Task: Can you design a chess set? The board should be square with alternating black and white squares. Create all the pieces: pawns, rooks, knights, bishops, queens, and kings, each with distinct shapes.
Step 3547:
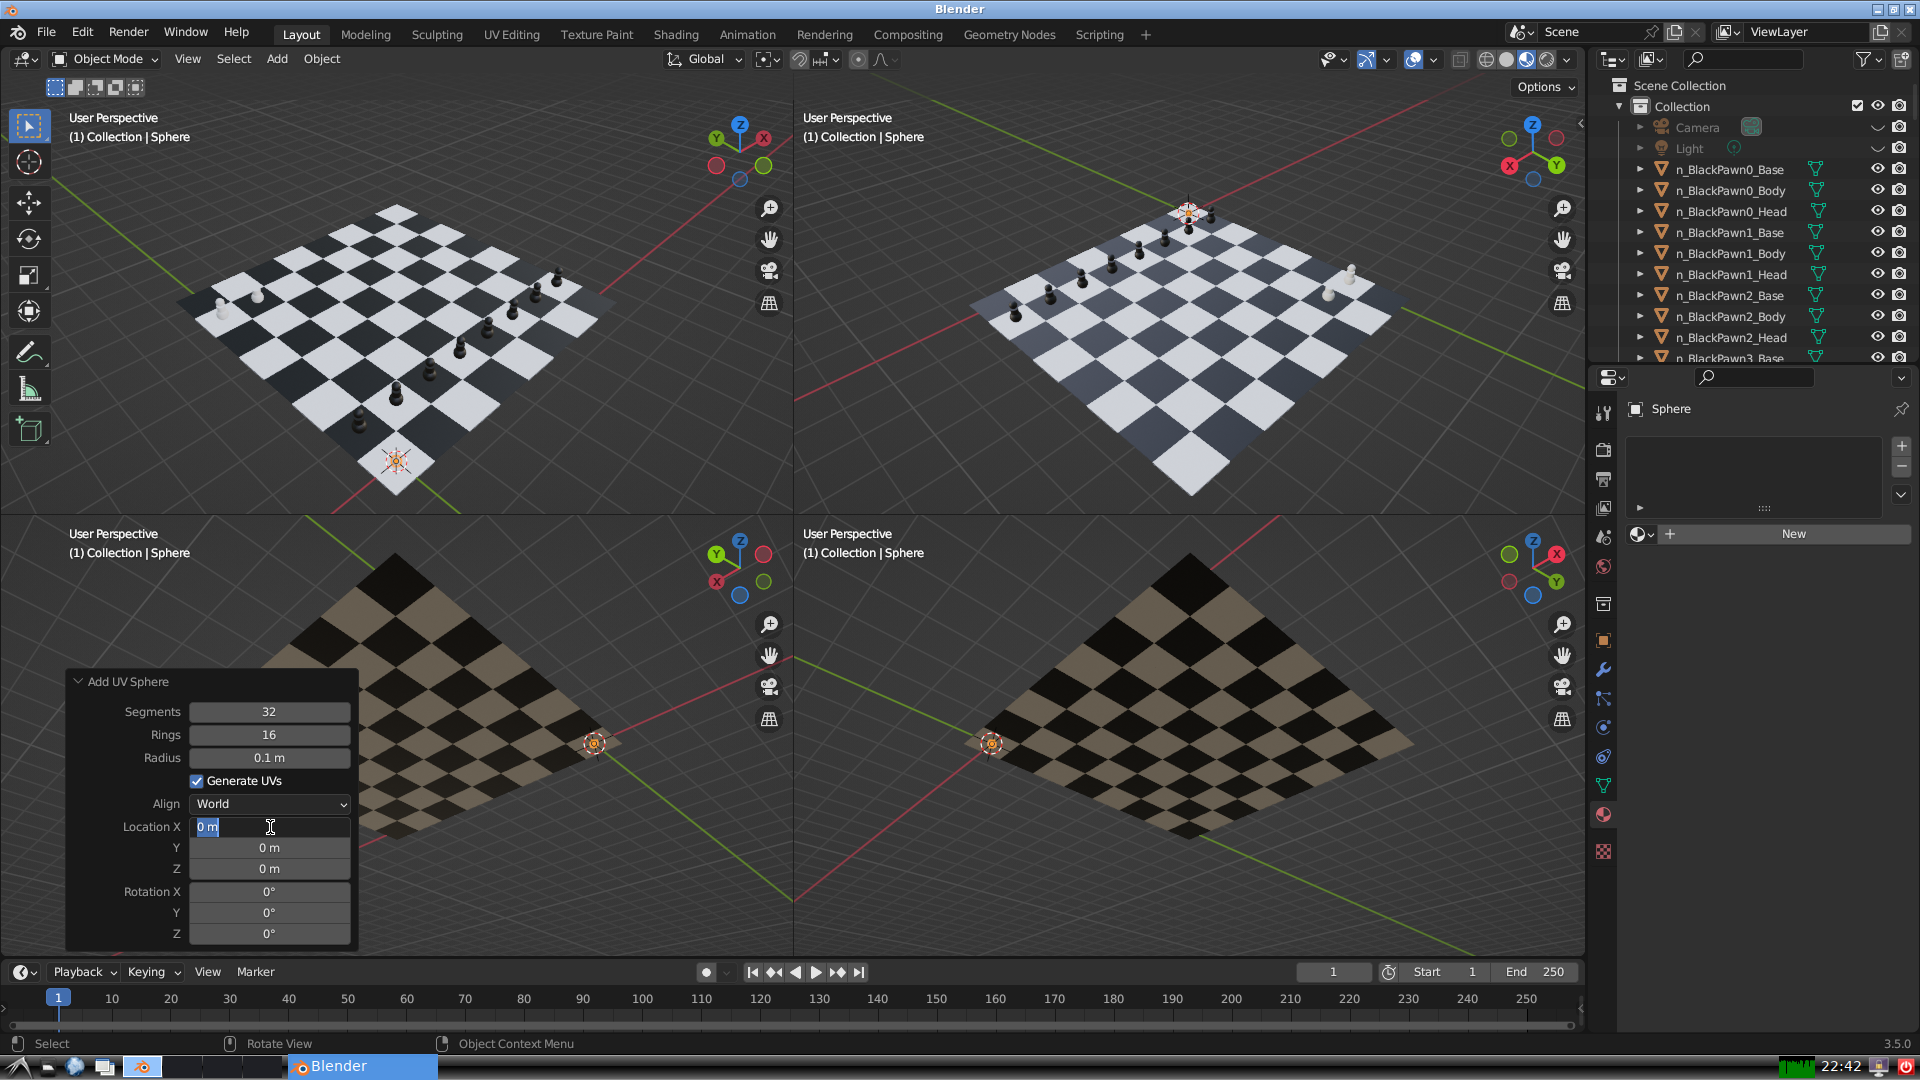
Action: input_text: 1.0